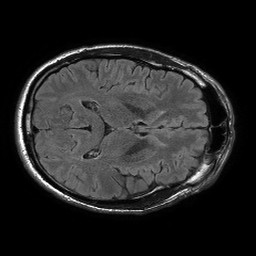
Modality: FLAIR
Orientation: axial
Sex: male
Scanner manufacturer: philips
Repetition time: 11 s
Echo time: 0.125 s